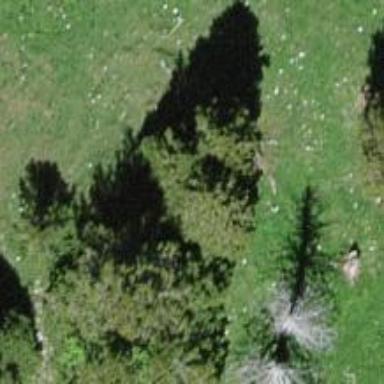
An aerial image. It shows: Evergreen tree with needle-leaved leaves.